Question: I want to implement progressBar like on the picture below.
Right now, I have AsyncTask whic is sperated from fragments classes, and I use that AsyncTask to load data, and right now I have implement progressBar dialog, but I want to get rid of that, because I want make a better UX.
I show that ProgressBar dialog in onPreExecute() method, and then dismiss it onPostExecute.
So, how I can implement background Progress bar like on the picture below

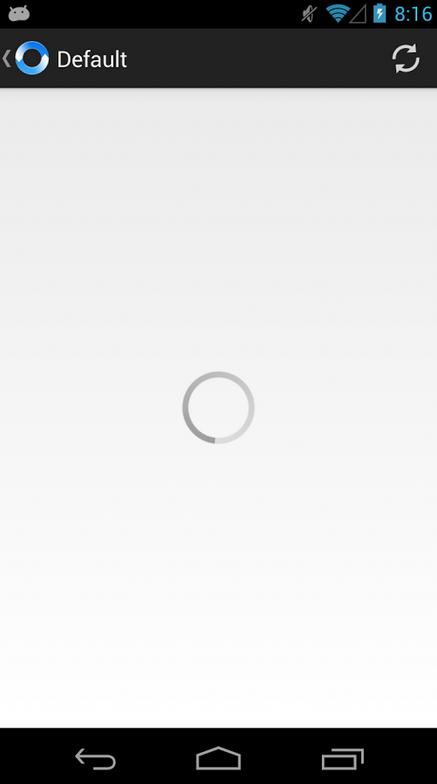
Answer: Dude,
If you really just want a progress bar like the picture you posted, you can simply set the progress bar property to true :)
You can eighter do on code or directly on the xml.
In code:
'''
yourProgressBar.setIndeterminate(true);
'''
In your XML, just set the attribute indeterminate to true.
Here's is a simple layout as an example:
'''
<RelativeLayout xmlns:android="http://schemas.android.com/apk/res/android"
xmlns:tools="http://schemas.android.com/tools"
android:layout_width="match_parent"
android:layout_height="match_parent"
android:paddingBottom="@dimen/activity_vertical_margin"
android:paddingLeft="@dimen/activity_horizontal_margin"
android:paddingRight="@dimen/activity_horizontal_margin"
android:paddingTop="@dimen/activity_vertical_margin"
tools:context=".MainActivity" >
<ProgressBar
android:id="@+id/progressBar1"
style="?android:attr/progressBarStyleLarge"
android:layout_width="wrap_content"
android:layout_height="wrap_content"
android:layout_centerHorizontal="true"
android:layout_centerVertical="true"
android:indeterminate="true" />
</RelativeLayout>
'''